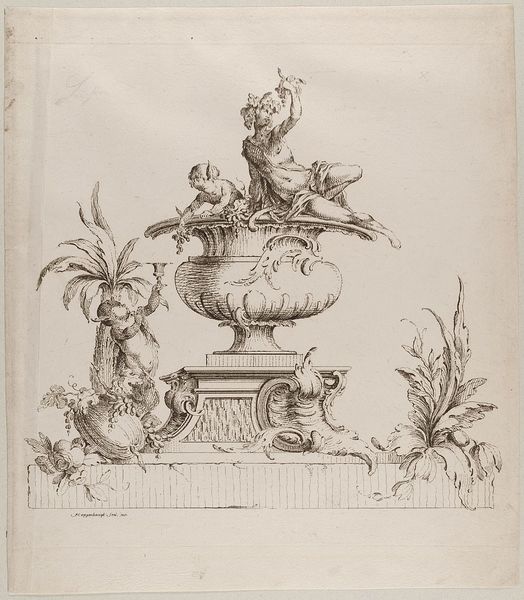
Titel: Vase auf Sockelaufsatz, dabei Bacchus und Satyrknaben
Künstler: Johann Michael Hoppenhaupt
Standort: Hamburg
Institution: Museum für Kunst und Gewerbe Hamburg
Schlagwörter: geschichte, rokoko, papier, grafik, graphik, fotografie, photographie, druckgraphik, druckgrafik, radierung, kunstgewerbe, bacchus, weintraube, kunsthandwerk, rocaille, faune, satyrn, style, reproduktionen, silene, industriedesign, druckerzeugnisse, muschelwerk, pflanzenornamente, behälter, ornamentstich, vorlageblätter, steinvase, gartenvase, satyrisken